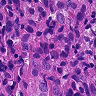
Metastatic tissue present: yes